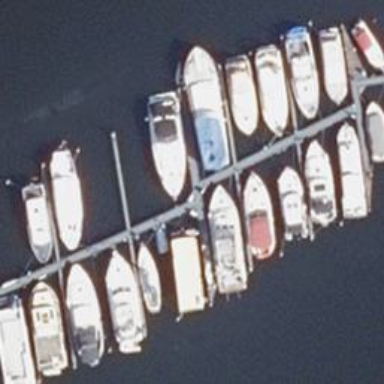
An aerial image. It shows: Man-made pier.